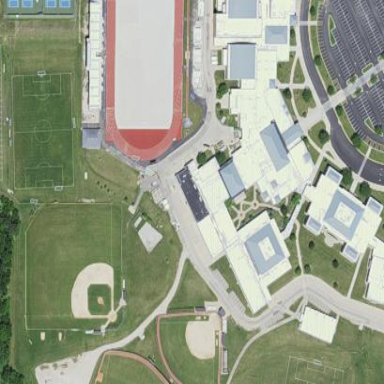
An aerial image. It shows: School.